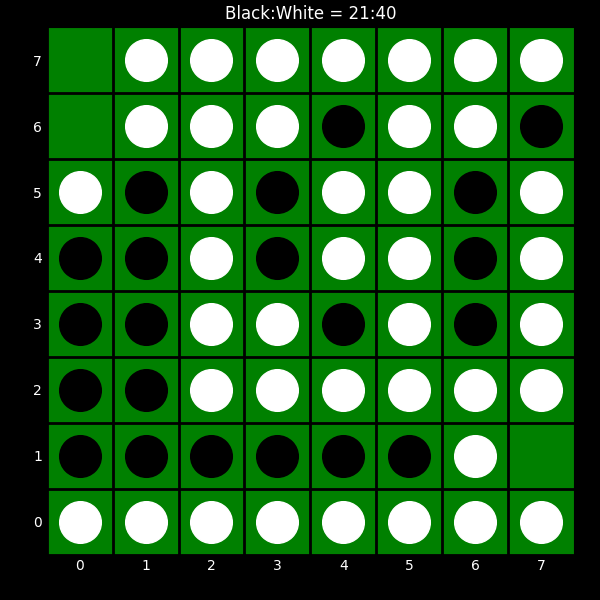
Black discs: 21
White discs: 40